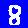
Digit: 8